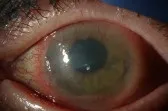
Enlarging epithelial defect and hypopyon.
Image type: ophthalmic_imaging (slit_lamp_photograph)